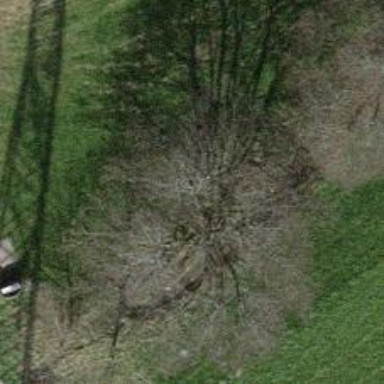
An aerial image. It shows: Single tag "natural: tree."